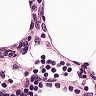
Metastatic tissue present: no